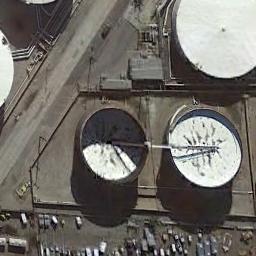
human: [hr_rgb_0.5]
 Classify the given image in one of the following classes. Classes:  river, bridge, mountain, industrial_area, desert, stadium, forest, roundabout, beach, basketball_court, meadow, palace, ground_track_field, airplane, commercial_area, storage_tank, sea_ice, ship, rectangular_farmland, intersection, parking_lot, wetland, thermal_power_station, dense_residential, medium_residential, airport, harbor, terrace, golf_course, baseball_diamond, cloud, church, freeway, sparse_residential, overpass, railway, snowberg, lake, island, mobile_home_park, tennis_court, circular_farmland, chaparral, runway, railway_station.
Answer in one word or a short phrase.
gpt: storage_tank